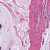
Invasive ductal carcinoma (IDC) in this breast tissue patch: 1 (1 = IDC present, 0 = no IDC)